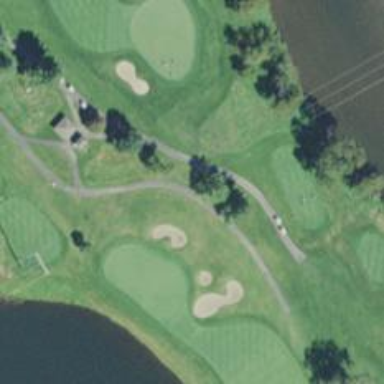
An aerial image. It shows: Service road used as golf cart path.